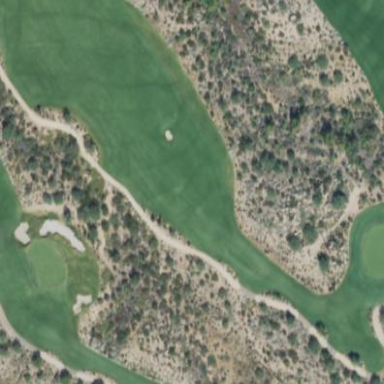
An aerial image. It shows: Golf fairway in the image.